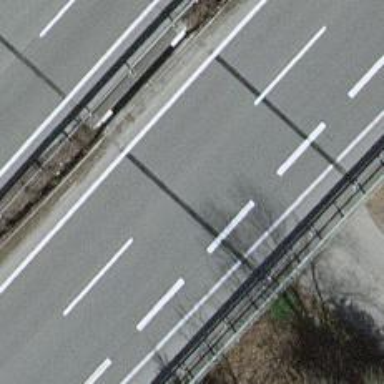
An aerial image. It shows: Asphalt motorway.